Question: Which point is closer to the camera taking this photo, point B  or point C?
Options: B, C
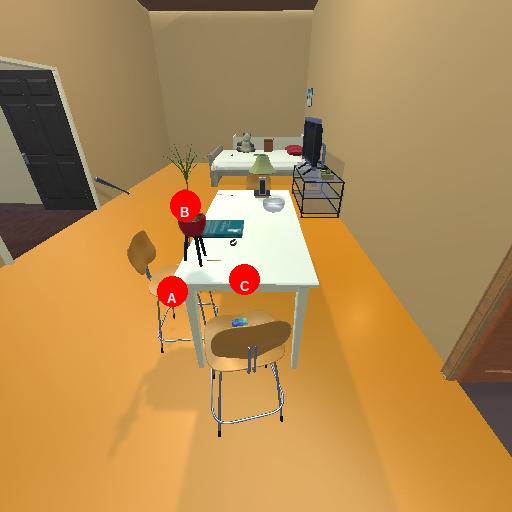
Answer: B